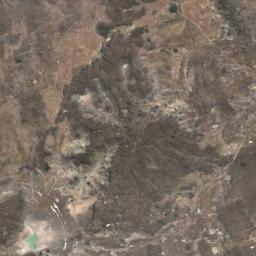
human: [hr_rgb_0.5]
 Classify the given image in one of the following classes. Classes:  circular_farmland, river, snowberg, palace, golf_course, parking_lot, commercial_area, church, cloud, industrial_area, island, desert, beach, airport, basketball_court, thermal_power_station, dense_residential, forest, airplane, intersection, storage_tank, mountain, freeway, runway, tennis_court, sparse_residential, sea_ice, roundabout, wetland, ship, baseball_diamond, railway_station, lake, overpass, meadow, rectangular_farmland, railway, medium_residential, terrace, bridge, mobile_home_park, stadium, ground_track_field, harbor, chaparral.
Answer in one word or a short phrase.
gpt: desert